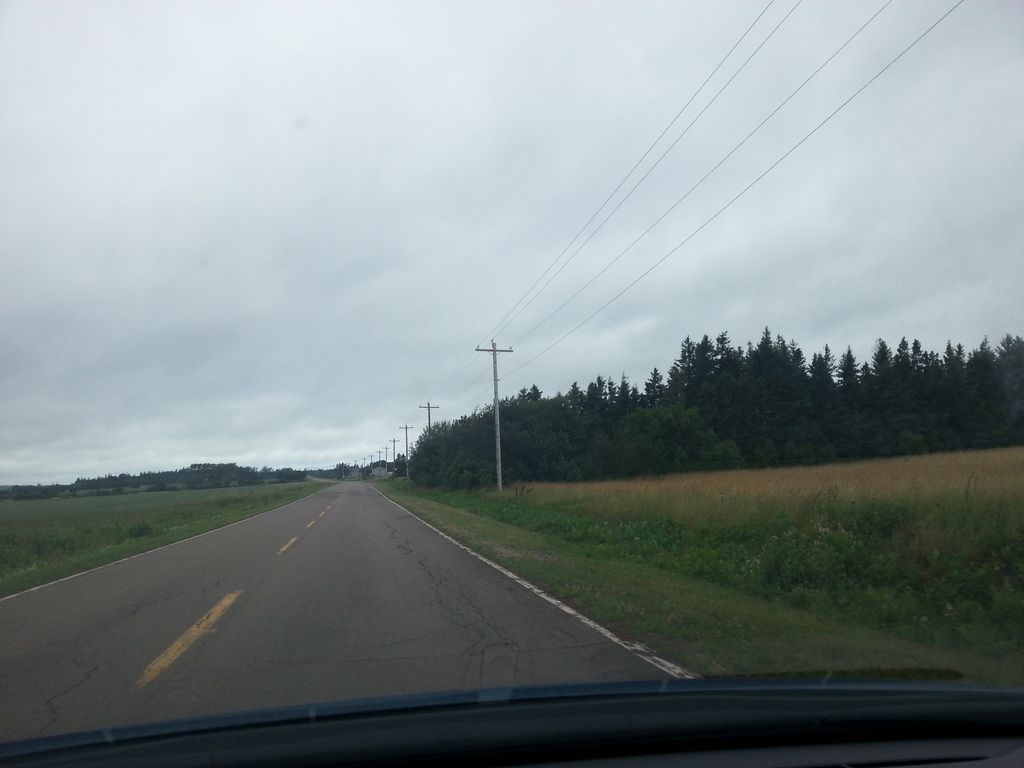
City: charlottetown